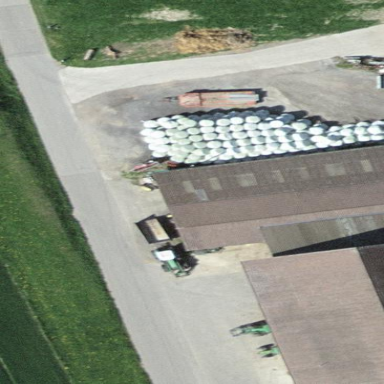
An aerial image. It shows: Farm auxiliary building.